Question: I'm using gridview, to show a 2 column list of images.
I am using universal image loader to get the images from database, which works great, but as soon as the image is loaded, and the "loading image" placeholder is replaced, the size gets shrinked down to the images actual size, and does not fill the cell properly.
The placeholder images are scaled up properly, to fill available width, and wrap the height.
All images are the same size, and need to be scaled up, or down, depending on the screen size.
Here is the list item layout(updated, I have a textview there too, which I think is irrelevant, but who knows..):
'''
<?xml version="1.0" encoding="utf-8"?>
<RelativeLayout xmlns:android="http://schemas.android.com/apk/res/android"
android:layout_width="match_parent"
android:layout_height="match_parent" >
<ImageView
android:id="@+id/grid_gallery_item_imageView1"
android:layout_width="match_parent"
android:layout_height="match_parent"
android:layout_centerInParent="true"
android:adjustViewBounds="true"
android:scaleType="fitCenter"
android:src="@drawable/loading_image" />
<TextView
android:id="@+id/grid_gallery_item_textView1"
android:layout_width="match_parent"
android:layout_height="wrap_content"
android:layout_alignBottom="@+id/grid_gallery_item_imageView1"
android:background="#50000000"
android:ellipsize="end"
android:gravity="center_vertical"
android:maxLines="3"
android:padding="8dp"
android:text="Bacon ipsum."
android:textColor="#ffffff"
android:textSize="20sp" />
</RelativeLayout>
'''
Here is my gridview:
'''
<GridView
android:id="@+id/grid_gallery_layout_gridView1"
android:layout_width="match_parent"
android:layout_height="match_parent"
android:numColumns="2"
android:stretchMode="columnWidth">
'''
In my gridview adapter, I just use this to load the images:
'''
imageLoader.displayImage("db://" + item.imageId, holder.imageView, options);
'''
the options:
'''
options = new DisplayImageOptions.Builder().bitmapConfig(Bitmap.Config.RGB_565).showStubImage(R.drawable.loading_image)
.displayer(new FadeInBitmapDisplayer(Constants.GRIDVIEW_IMAGE_FADEIN_TIME)).build();
'''
Here is a screenshot, of the problem:

The loaded images should be the same size, as the placeholder images.
Any ideas, why loading the images might screw up the sizing of the imageviews?
Edit: down scaling actually works fine, it's up scaling that is screwed up. For example, on a smaller screen, the images are correct size.
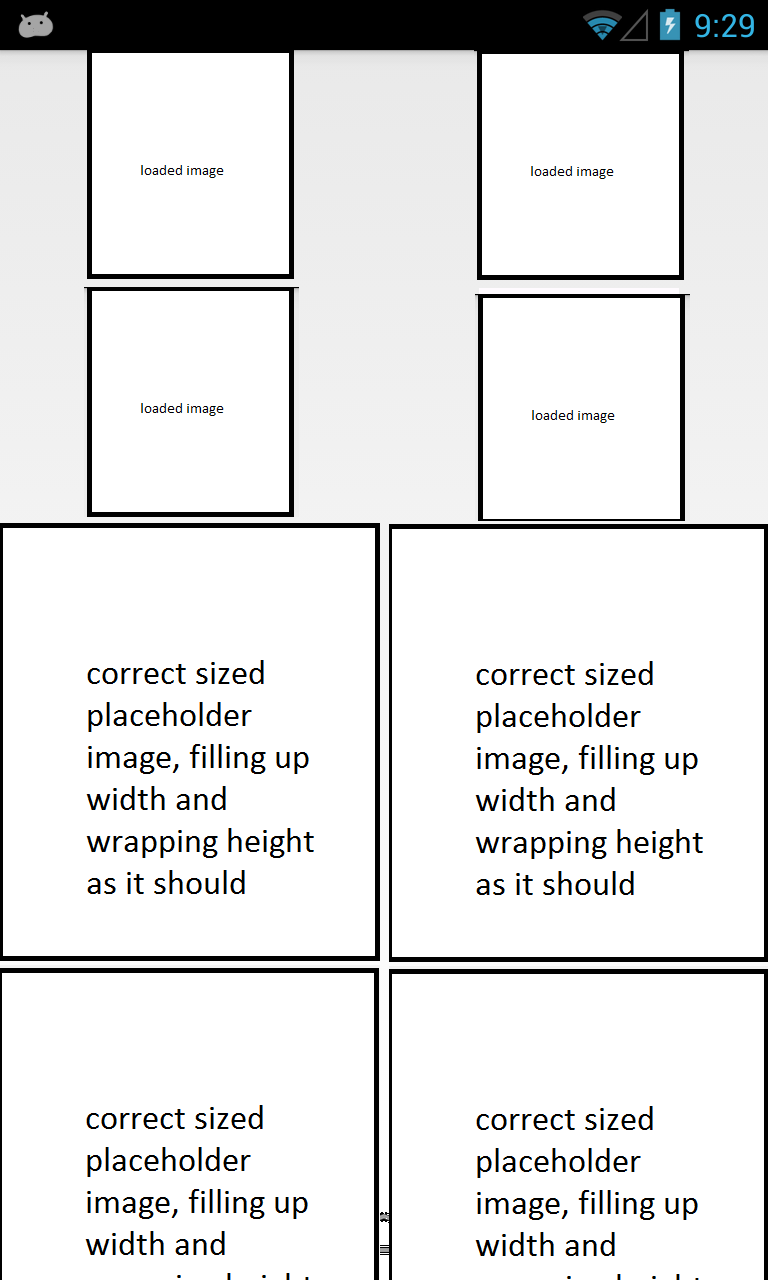
Answer: It seems that I have solved the problem.
Apperantly ImageView does not scale up images properly, if it is inside a gridview.
This code works for me perfectly: <URL>